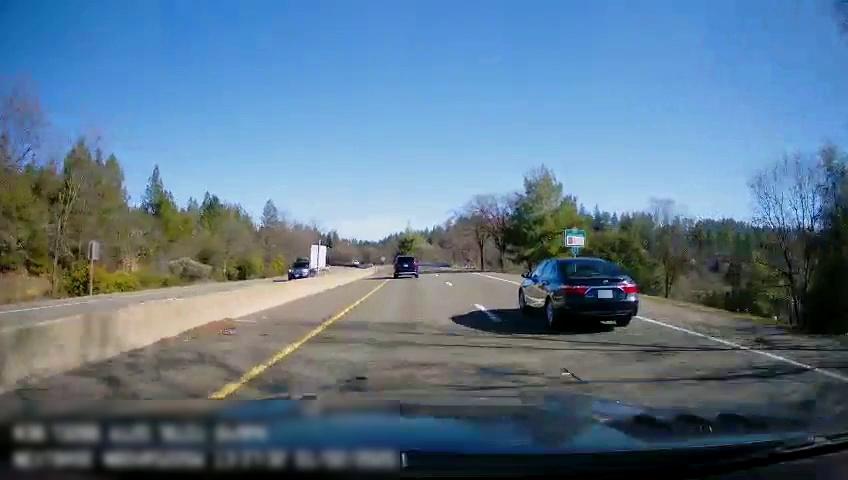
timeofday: Day
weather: Sunny
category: Drivable Space
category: Drivable Space
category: Vehicles | SUV
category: Vehicles | Car
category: Vehicles | Car
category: Lanes | Current Lane
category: Lanes | Current Lane
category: Lanes | Alternate Lane
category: Lanes | Opposite Lane
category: Traffic | Signs